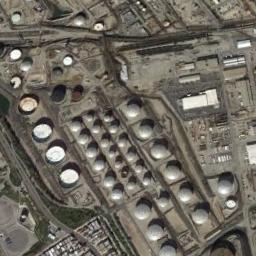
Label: storage_tank